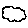
Label: cloud